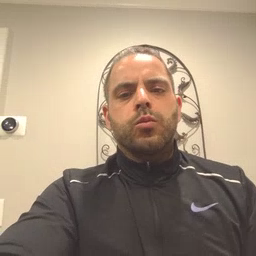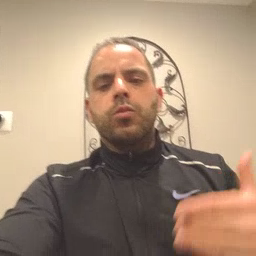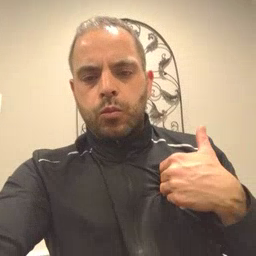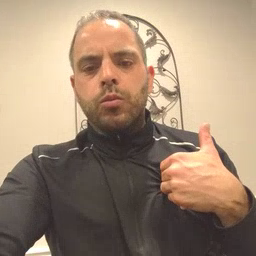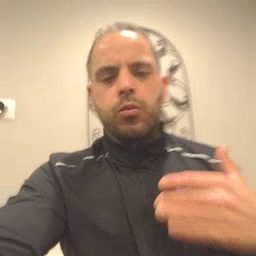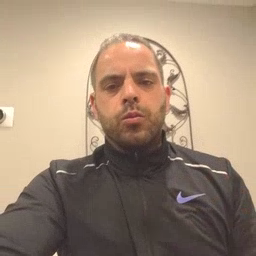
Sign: have